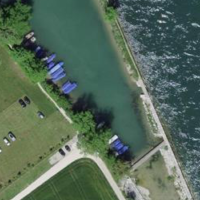
EUNIS habitat code: 15
Species observed at this site:
Juglans regia
Plantago media